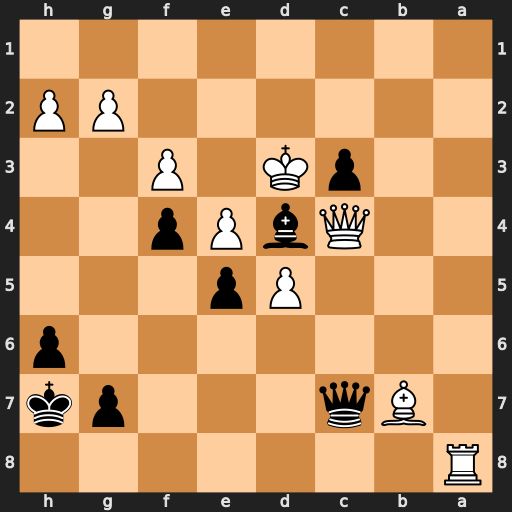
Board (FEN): R7/1Bq3pk/7p/3Pp3/2QbPp2/2pK1P2/6PP/8
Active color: b
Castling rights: -
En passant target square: -
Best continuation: Qxc4+ Kxc4 c2